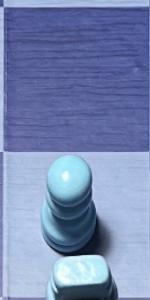
Label: Pawn_White